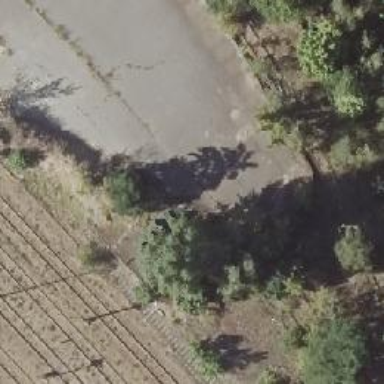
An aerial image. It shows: Abandoned spur railway.